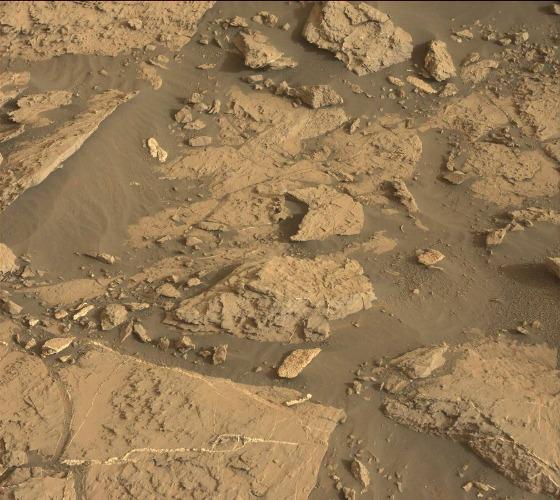
Terrain classes present: Bedrock, Gravel / Sand / Soil, Rock, Shadow